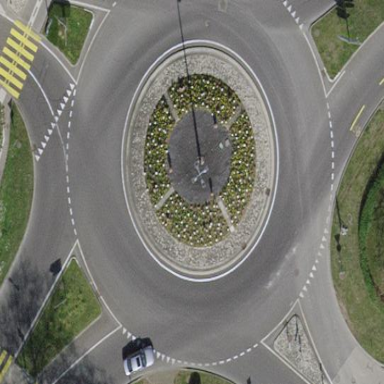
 featuring roundabout with no sidewalks."